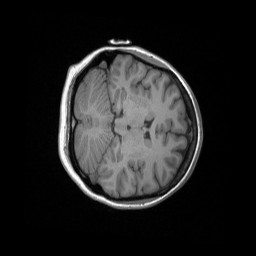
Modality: T1w
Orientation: axial
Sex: female